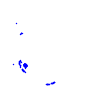
Particle: kaon